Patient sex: F
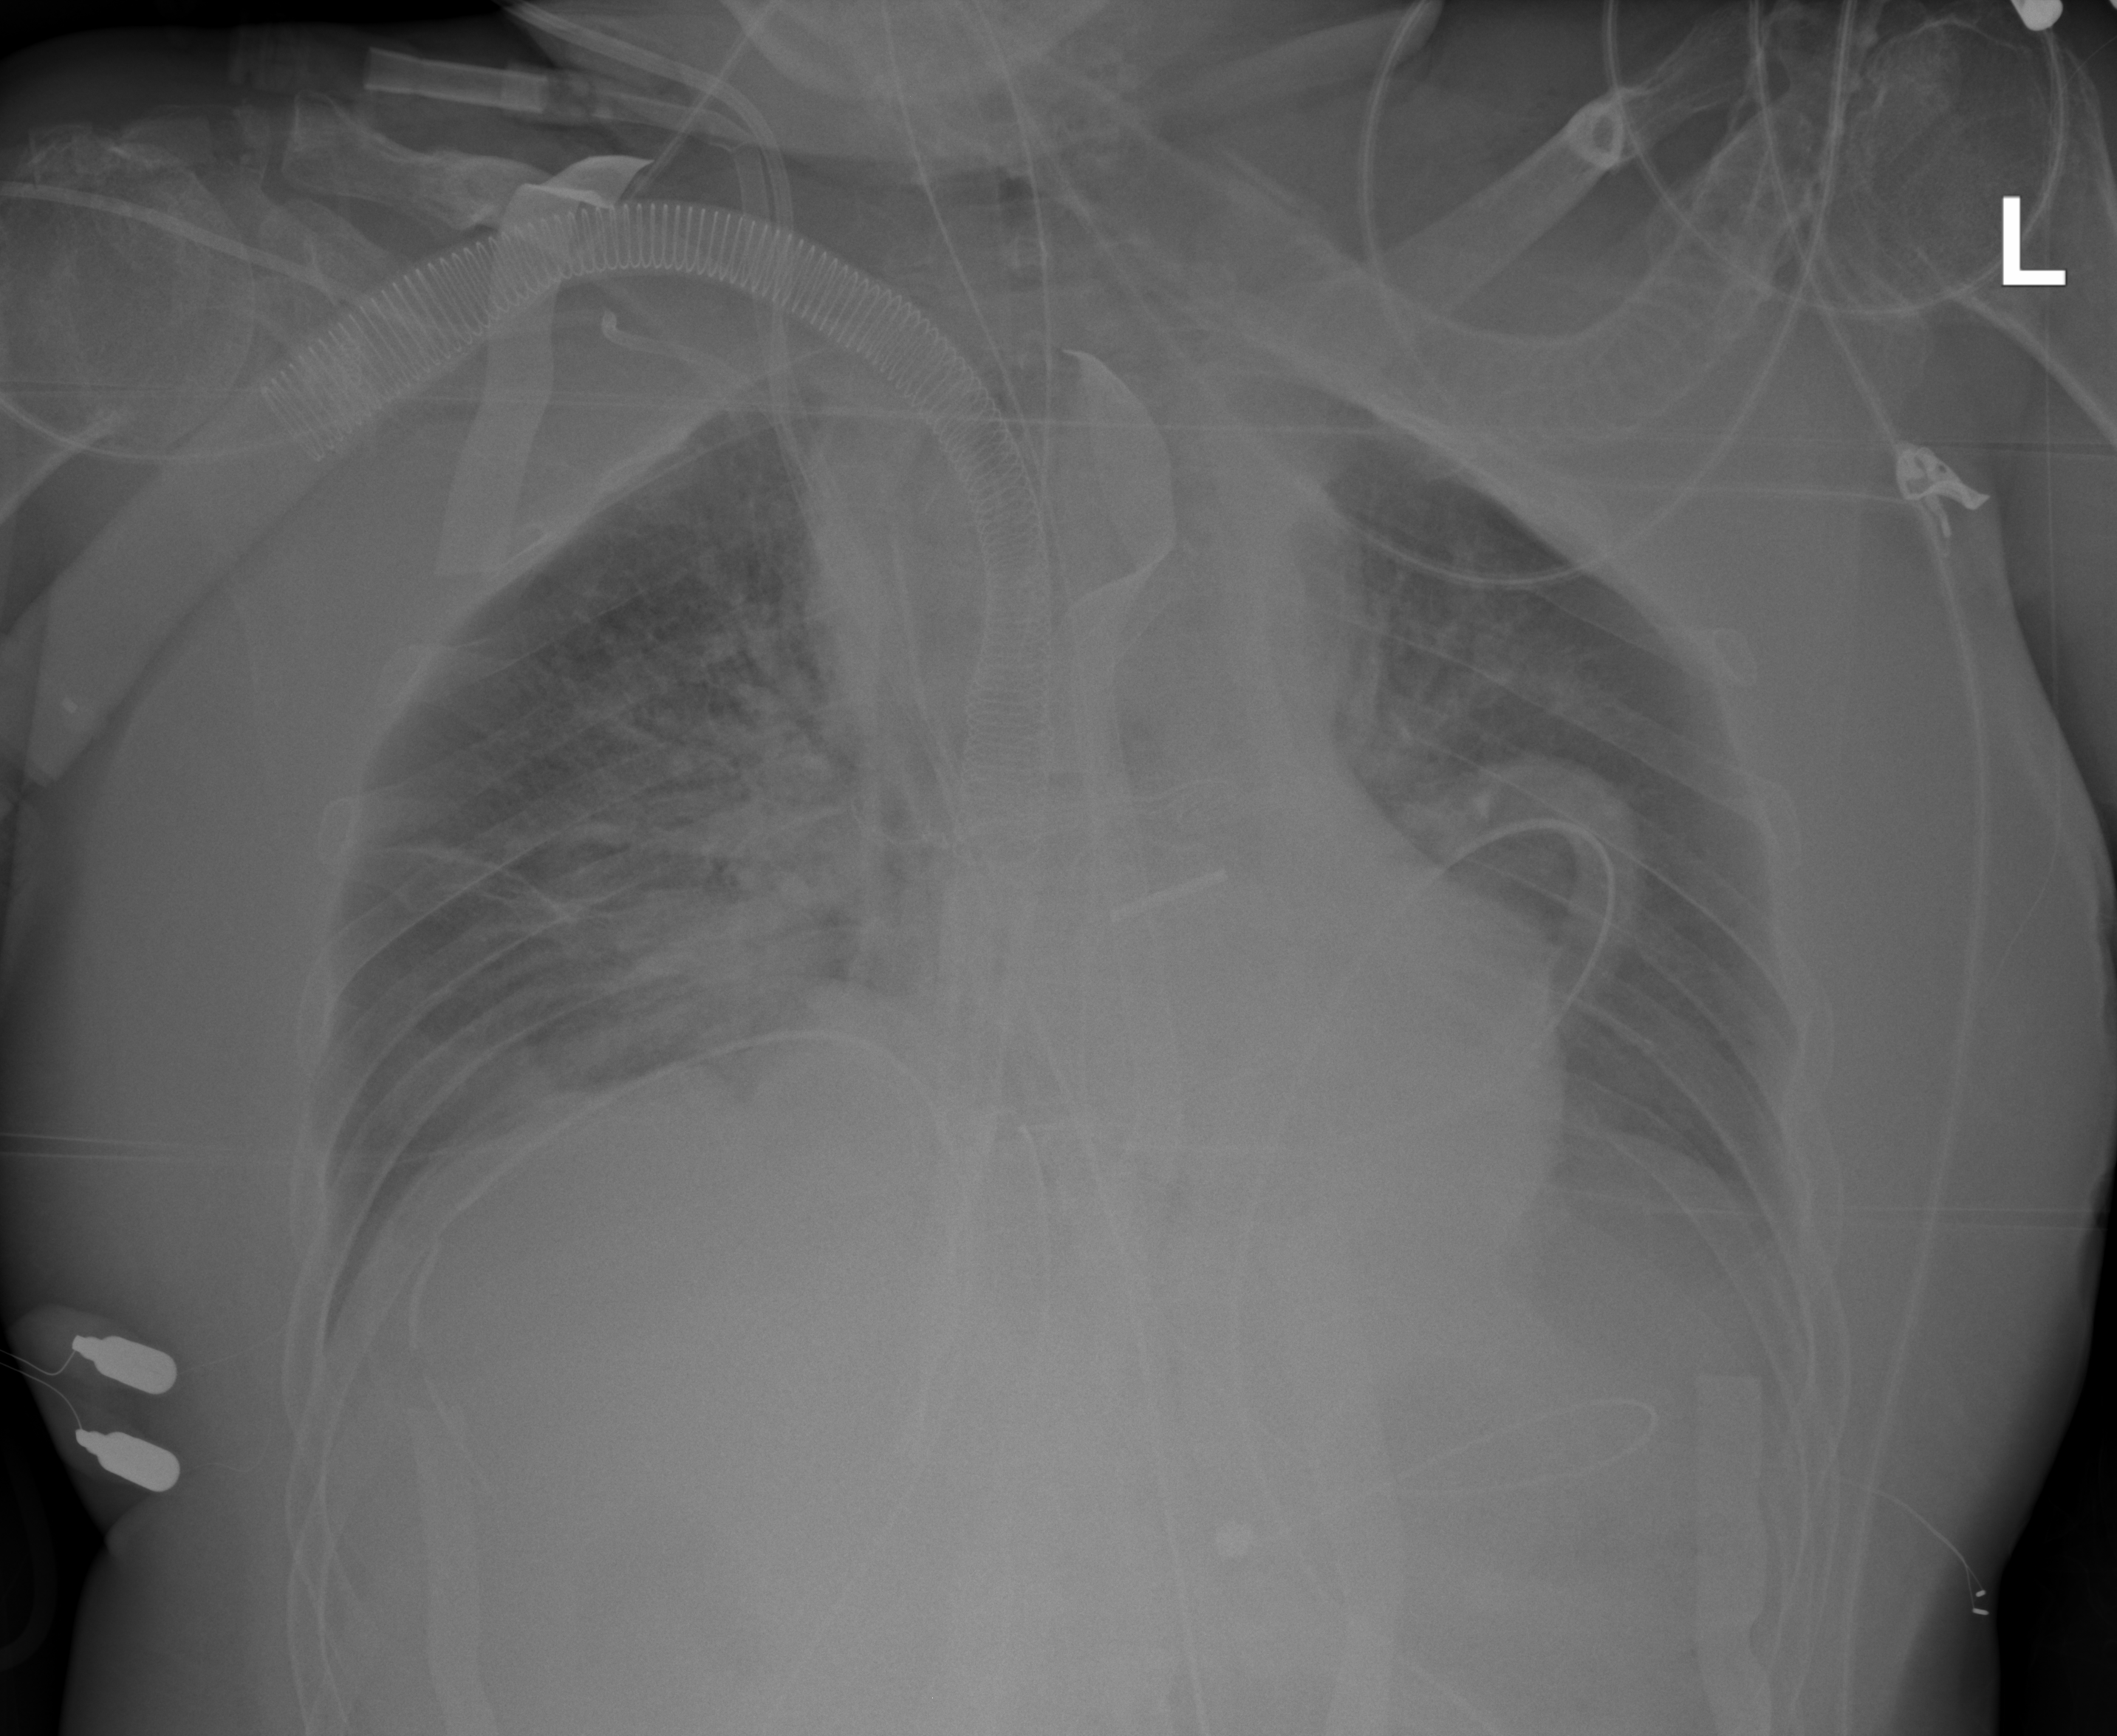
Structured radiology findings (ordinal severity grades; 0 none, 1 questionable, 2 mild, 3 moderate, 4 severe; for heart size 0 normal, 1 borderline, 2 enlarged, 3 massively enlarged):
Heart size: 0
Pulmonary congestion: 3
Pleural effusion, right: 2
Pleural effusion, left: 1
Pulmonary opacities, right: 2
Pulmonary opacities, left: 1
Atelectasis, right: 3
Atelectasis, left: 2